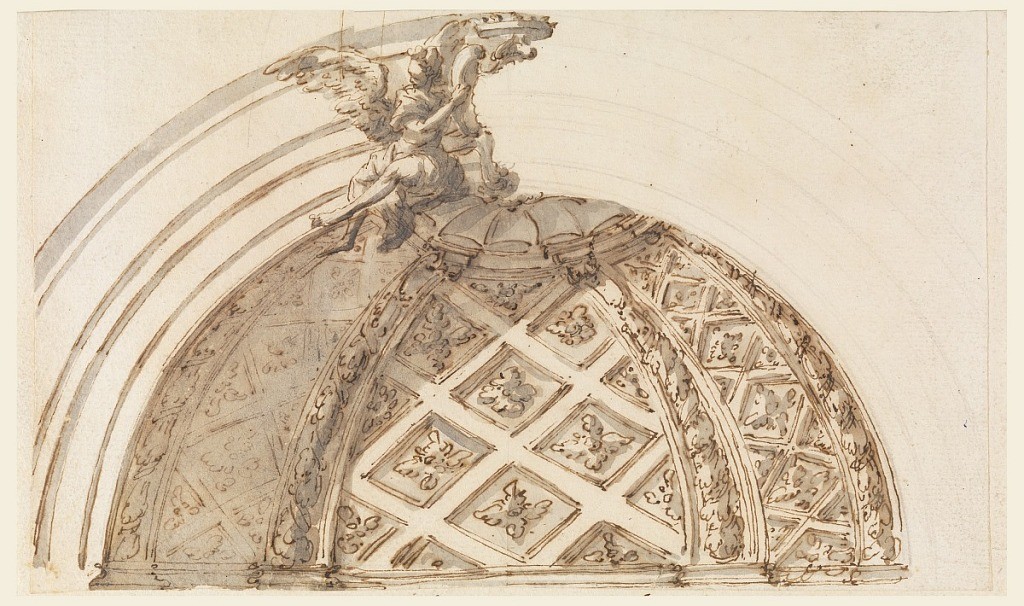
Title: Design for the Decoration of the Conch of a Niche
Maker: Carlo Marchionni, Italian, 1702–1786
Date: ca. 1750
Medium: Pen and sepia ink, brush and gray watercolor, graphite on paper
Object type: Drawing
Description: Horizontal rectangle. Divided into three compartments, framed by upright stripes with garlands and with a shell on top above an entablature, which is supported by consoles at the ends of the stripes. The compartments are decorated with lozenges or coffers, with rosettes inside. Outside framed by insular mouldings in front of which is an escutcheon with the arms of a layman, supported by genii.